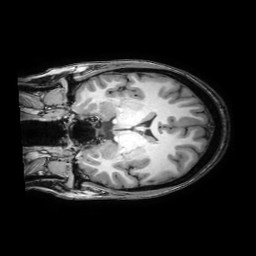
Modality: T1w
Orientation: coronal
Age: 35
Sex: female
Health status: healthy
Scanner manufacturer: philips
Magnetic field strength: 3 T
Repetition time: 0.0079 s
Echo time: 0.0035 s